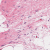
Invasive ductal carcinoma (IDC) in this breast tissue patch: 0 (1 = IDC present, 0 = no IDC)